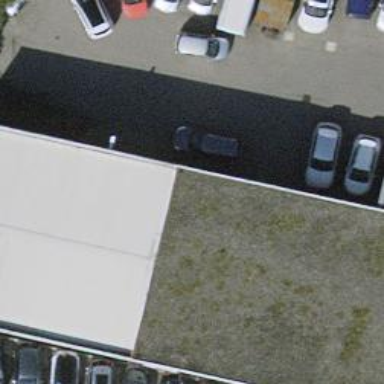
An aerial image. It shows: Car repair shop located in building.